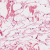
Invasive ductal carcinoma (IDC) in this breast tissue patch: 0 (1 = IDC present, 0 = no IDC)